Field crop: tomato
Growth stage: 1
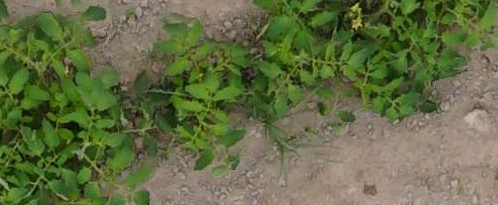
Species: tomato